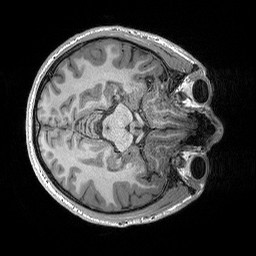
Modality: T1w
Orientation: axial
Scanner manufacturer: siemens
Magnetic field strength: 3 T
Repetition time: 2.3 s
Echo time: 0.00298 s